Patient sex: M
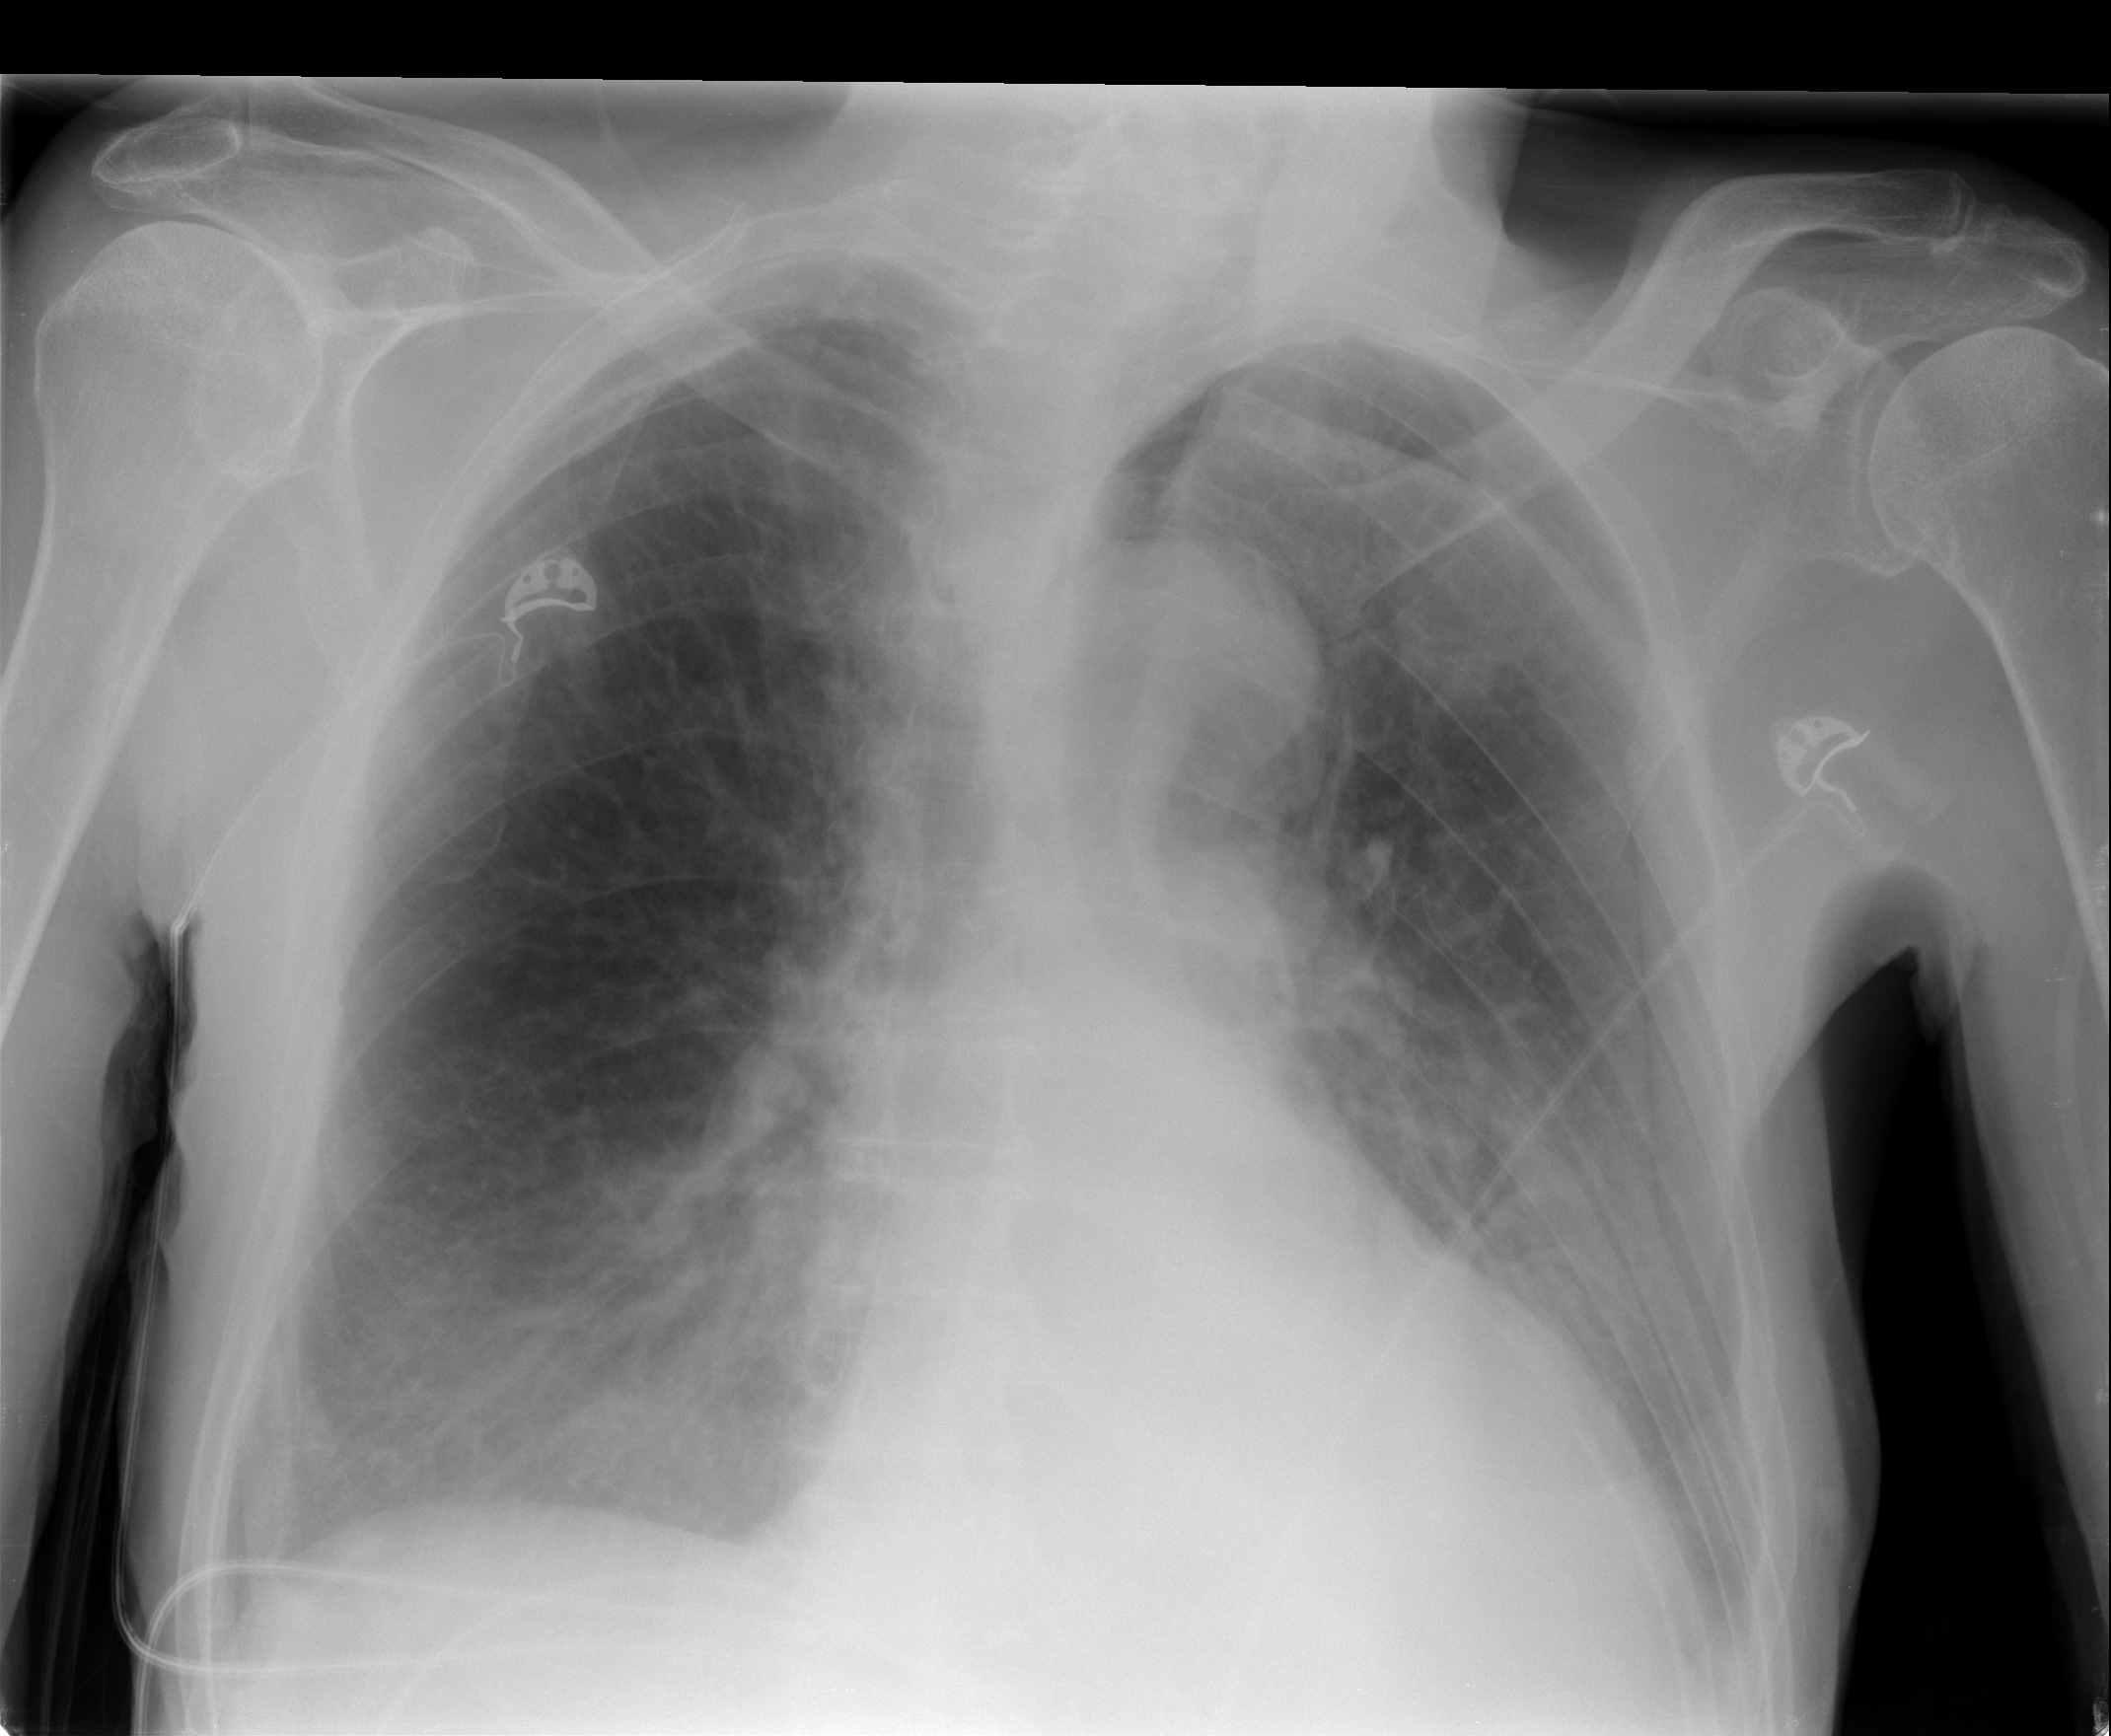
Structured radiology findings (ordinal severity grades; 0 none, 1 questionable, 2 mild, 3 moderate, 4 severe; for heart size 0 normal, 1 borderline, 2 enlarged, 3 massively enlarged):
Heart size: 0
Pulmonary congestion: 0
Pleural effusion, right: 0
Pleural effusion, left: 0
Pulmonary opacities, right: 2
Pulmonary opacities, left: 1
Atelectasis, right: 0
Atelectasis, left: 2